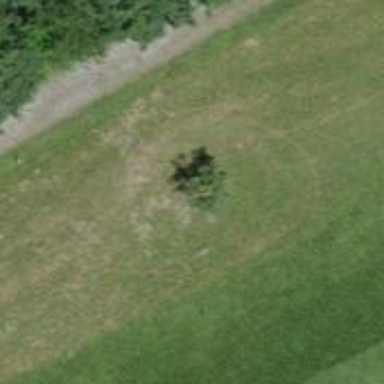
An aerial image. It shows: Shrub in its natural environment.